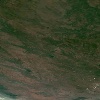
Label: land